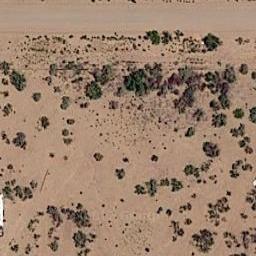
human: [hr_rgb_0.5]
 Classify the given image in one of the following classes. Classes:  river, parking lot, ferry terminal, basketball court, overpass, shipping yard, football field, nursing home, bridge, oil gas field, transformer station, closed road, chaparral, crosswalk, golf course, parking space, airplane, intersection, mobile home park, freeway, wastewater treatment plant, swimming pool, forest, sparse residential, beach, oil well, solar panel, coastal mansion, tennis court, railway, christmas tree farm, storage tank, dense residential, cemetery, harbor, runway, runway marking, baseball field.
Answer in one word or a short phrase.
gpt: chaparral